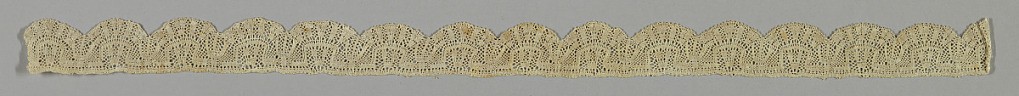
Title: Edging
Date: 19th century
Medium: linen Technique: bobbin lace, peasant style
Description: Provincial style with small scallops and stylized carnation motif.